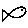
Label: fish